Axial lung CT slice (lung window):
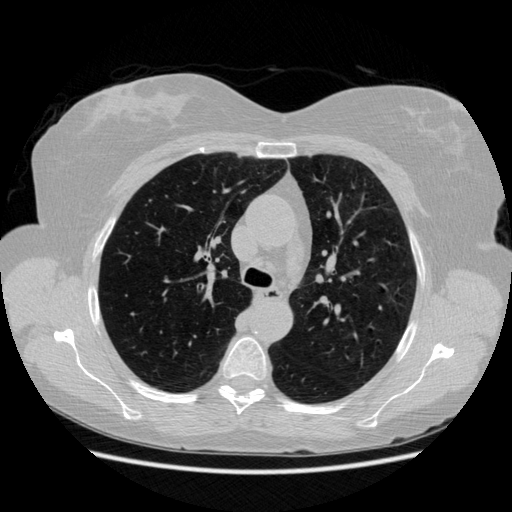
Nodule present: no